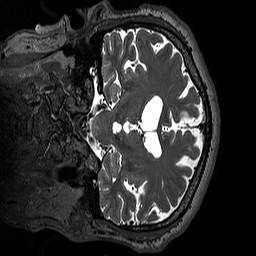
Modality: T2w
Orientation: coronal
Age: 66
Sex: female
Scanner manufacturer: siemens
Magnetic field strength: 3 T
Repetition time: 3.2 s
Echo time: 0.412 s